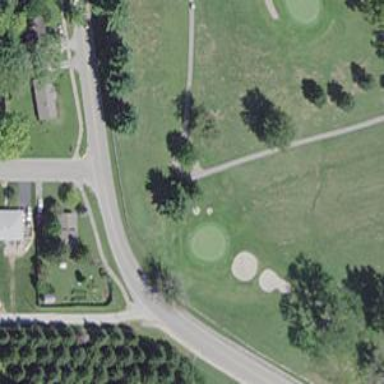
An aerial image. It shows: Service road designated as golf cart path.